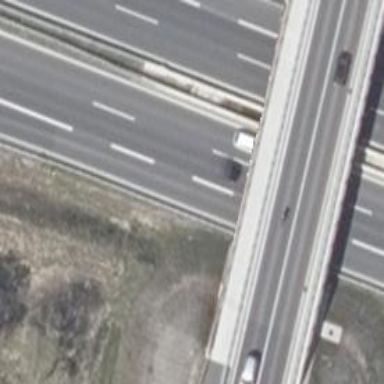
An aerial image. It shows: Bridge with beam structure.